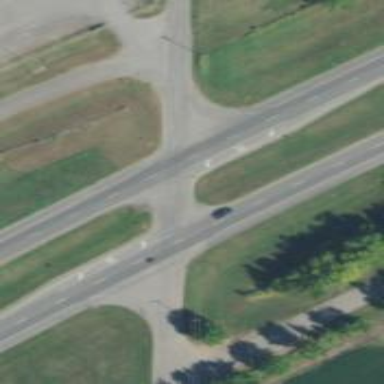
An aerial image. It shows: Stop road.